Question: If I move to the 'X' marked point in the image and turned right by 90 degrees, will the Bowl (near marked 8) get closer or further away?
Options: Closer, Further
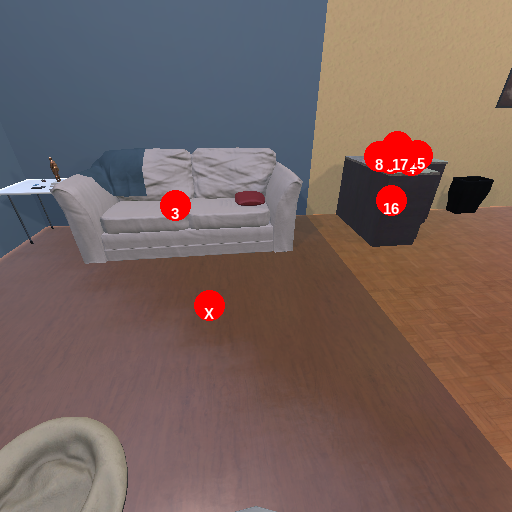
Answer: Closer